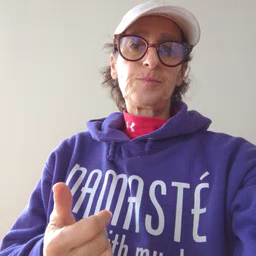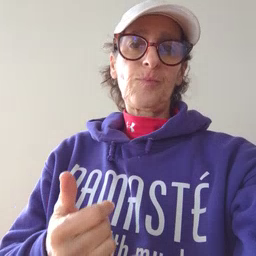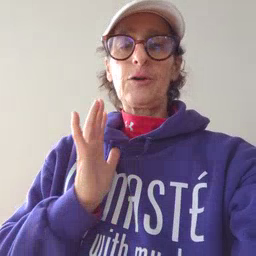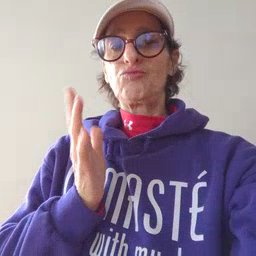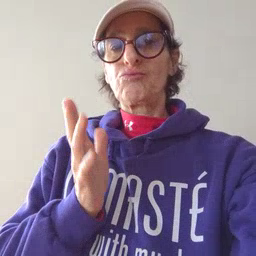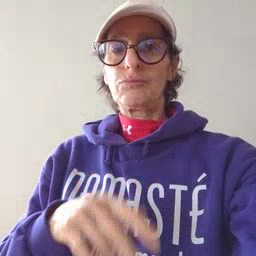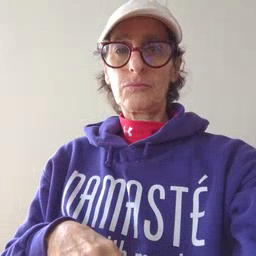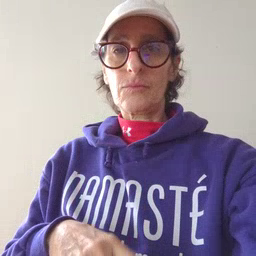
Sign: talk